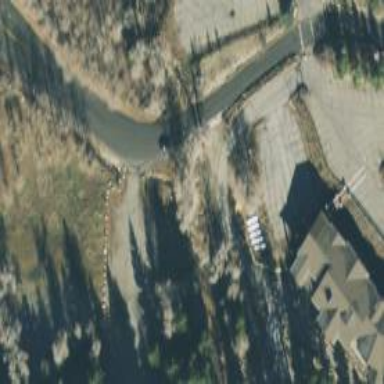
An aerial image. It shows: Culvert tunnel.